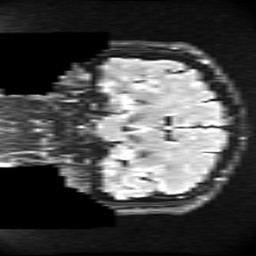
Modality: FLAIR
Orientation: coronal
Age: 29
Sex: male
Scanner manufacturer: ge
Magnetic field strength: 3 T
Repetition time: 11 s
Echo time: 0.1497 s